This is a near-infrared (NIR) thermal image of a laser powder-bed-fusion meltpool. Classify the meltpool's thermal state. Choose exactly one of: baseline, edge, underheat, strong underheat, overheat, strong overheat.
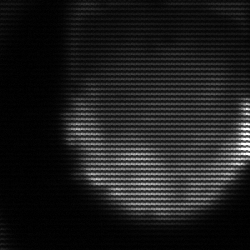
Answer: edge